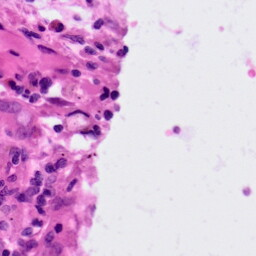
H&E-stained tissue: Lung